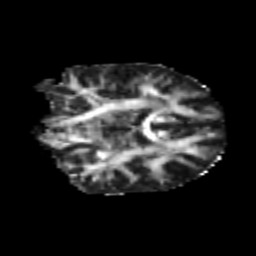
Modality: FA
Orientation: coronal
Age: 23
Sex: male
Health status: healthy